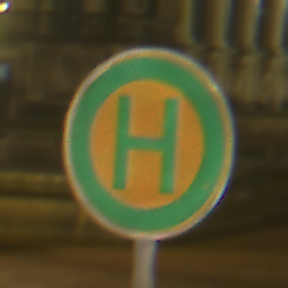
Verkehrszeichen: Haltestelle
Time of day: Night
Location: Outdoor (Urban)
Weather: Overcast
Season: NotSpecified
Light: Artificial